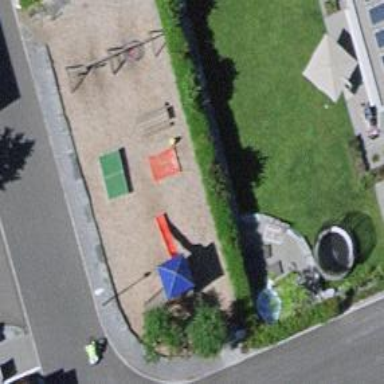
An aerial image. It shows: Playground area for leisure activities on the land.